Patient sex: F
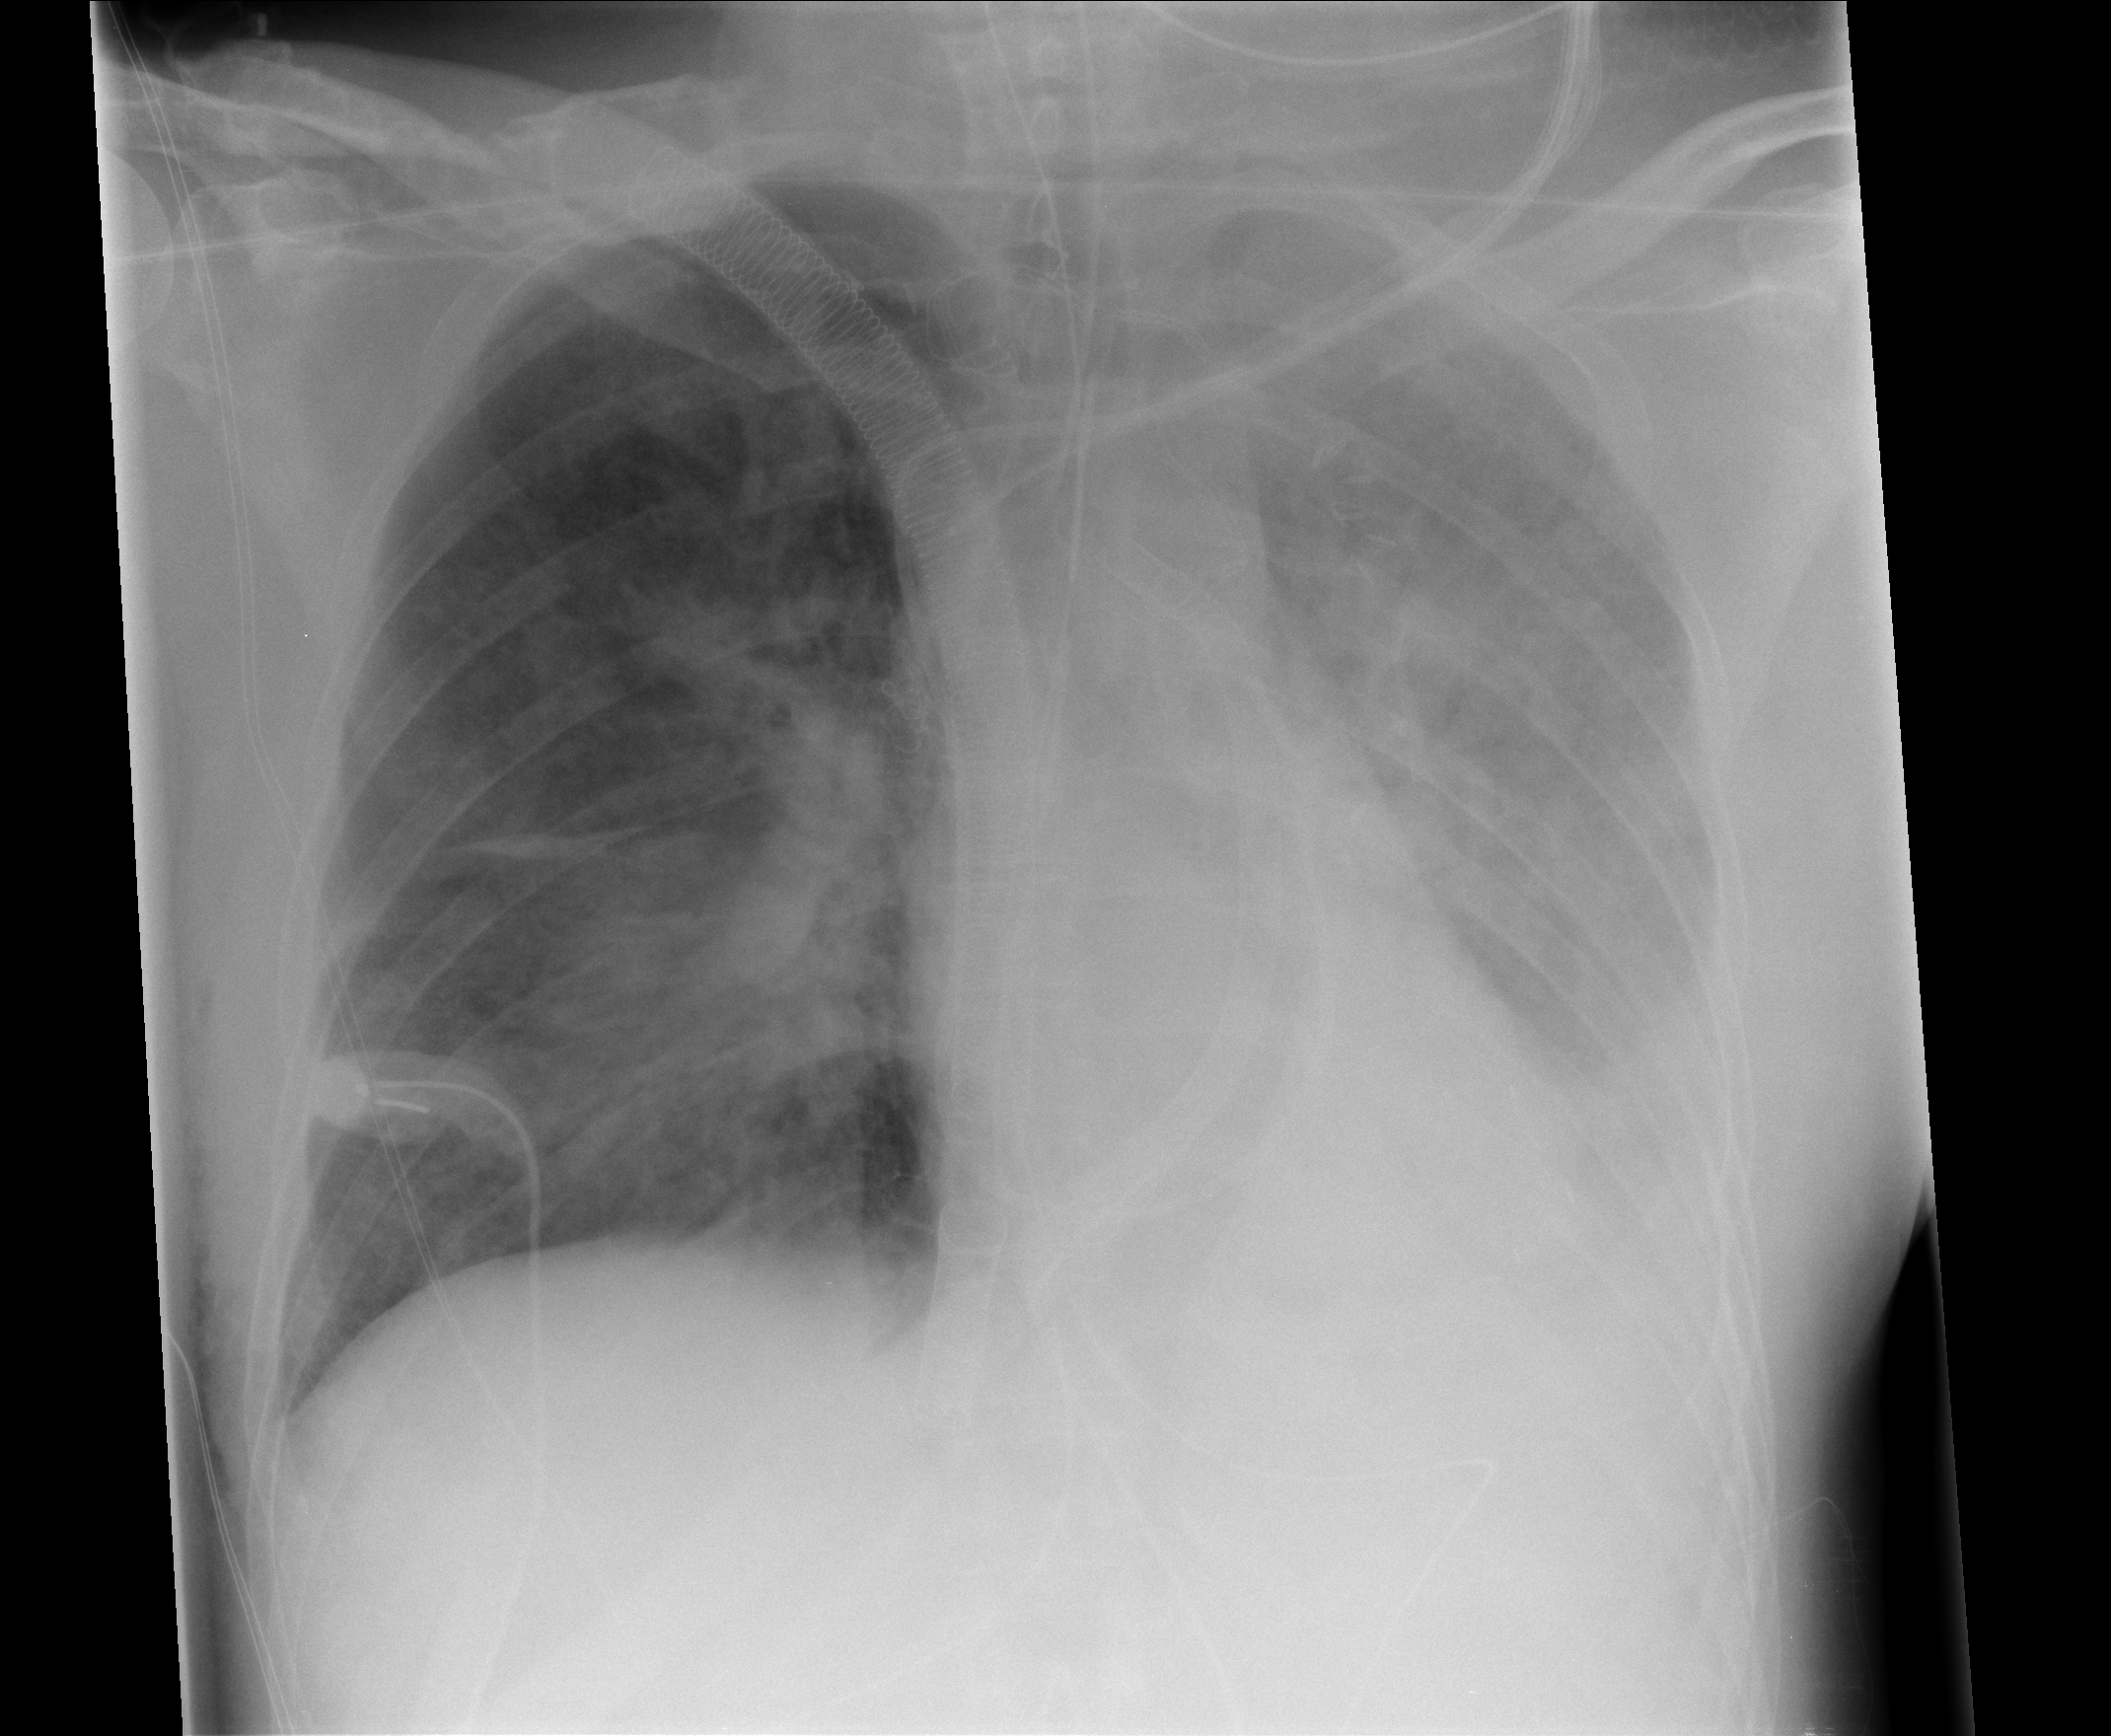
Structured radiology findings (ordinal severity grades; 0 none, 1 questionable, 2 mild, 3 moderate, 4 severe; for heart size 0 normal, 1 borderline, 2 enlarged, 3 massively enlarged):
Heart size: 0
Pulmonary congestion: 3
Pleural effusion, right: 0
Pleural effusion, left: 4
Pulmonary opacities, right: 3
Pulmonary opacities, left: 2
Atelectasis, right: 2
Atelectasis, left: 2